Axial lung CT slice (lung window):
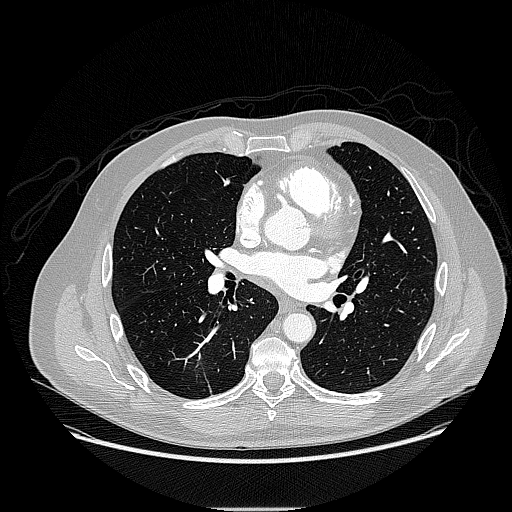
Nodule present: no